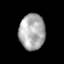
Tissue: prostate
Cell type: Endothelial cells
Senescence score: 0.339
Nuclear area (px): 910
Mean DAPI intensity: 171.026